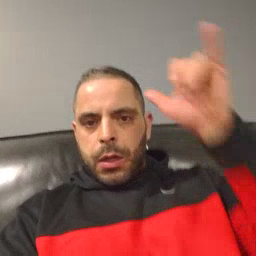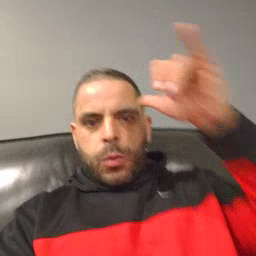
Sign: cow